Question: I'm using .
I styled my "input file" that looks like this:

Here is the code: (live example <URL>
HTML:
'''
<div id="wrapper">
<div id="customButton">
<img src="http://i28.tinypic.com/2nv5lww.png" />
<span>Choose Files</span>
</div>
<input id="fileInput" type="file" size="1" />
</div>
'''
CSS:
'''
#wrapper {
position: relative;
width: 339px;
height: 66px;
background: -moz-linear-gradient(-70deg,
rgba(1, 36, 68, 0.9),
rgba(10, 103, 196, 0.9));
-moz-box-shadow: inset -20px -20px 20px -20px rgba(0, 0, 0, 0.9),
inset 20px 20px 20px -20px rgba(255, 255, 255, 0.7);
}
#fileInput {
opacity: 0;
font-size: 50px;
}
img {
width: 45px;
height: 45px;
position: absolute;
left: 35px;
top: 12px;
}
span {
position: absolute;
left: 95px;
top: 7px;
font-size: 40px;
color: white;
}
'''
The only problem is that when the mouse is over this custom button, the cursor changes between 'text' and 'default' because of the underlying "input file" (which is not visible).
Does anyone has an idea how could I set the cursor to 'pointer', for example, when the mouse hovers the button ?
Thanks a lot !!
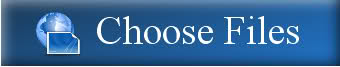
Answer: '''
<input id="fileInput" style="display: none;" type="file" size="1" />
'''
it seems to be working with you hide it and put cursor:pointer to wrapper